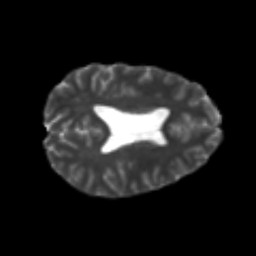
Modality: T2w
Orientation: axial
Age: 23
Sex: male
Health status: healthy
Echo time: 0.074 s